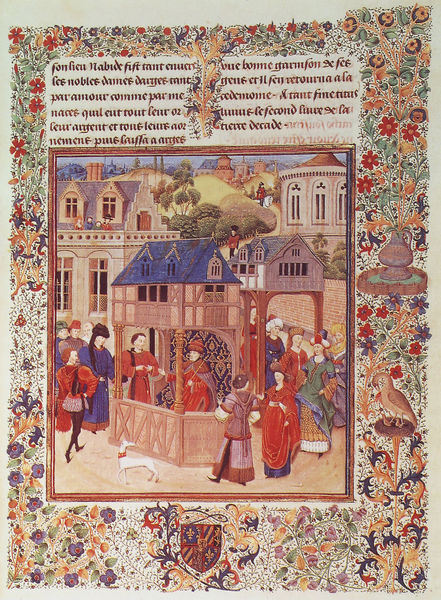
Titel: Histoires romaines
Künstler: Jean Mansel
Institution: Paris, Bibliothèque de l’Arsenal
Schlagwörter: baum, blau, mann, vogel, bäume, frauen, grün, menschen, stadt, blumen, braun, bunt, fenster, frau, männer, blüten, dach, haus, hund, rot, schloss, tiere, muster, bild, häuser, hügel, kirche, gewand, brunnen, springbrunnen, farbig, schrift, dächer, farbe, markt, französisch, papst, floral, verzierung, balken, buch, burg, seite, illustration, text, buchstaben, jahrmarkt, lilie, ritter, buchseite, wappen, fachwerk, marktplatz, eule, miniatur, handschrift, latein, mittelater, buchmalerei, männerf, edelfrau, illumination, schift, wapen, verzieung, rot blau braun